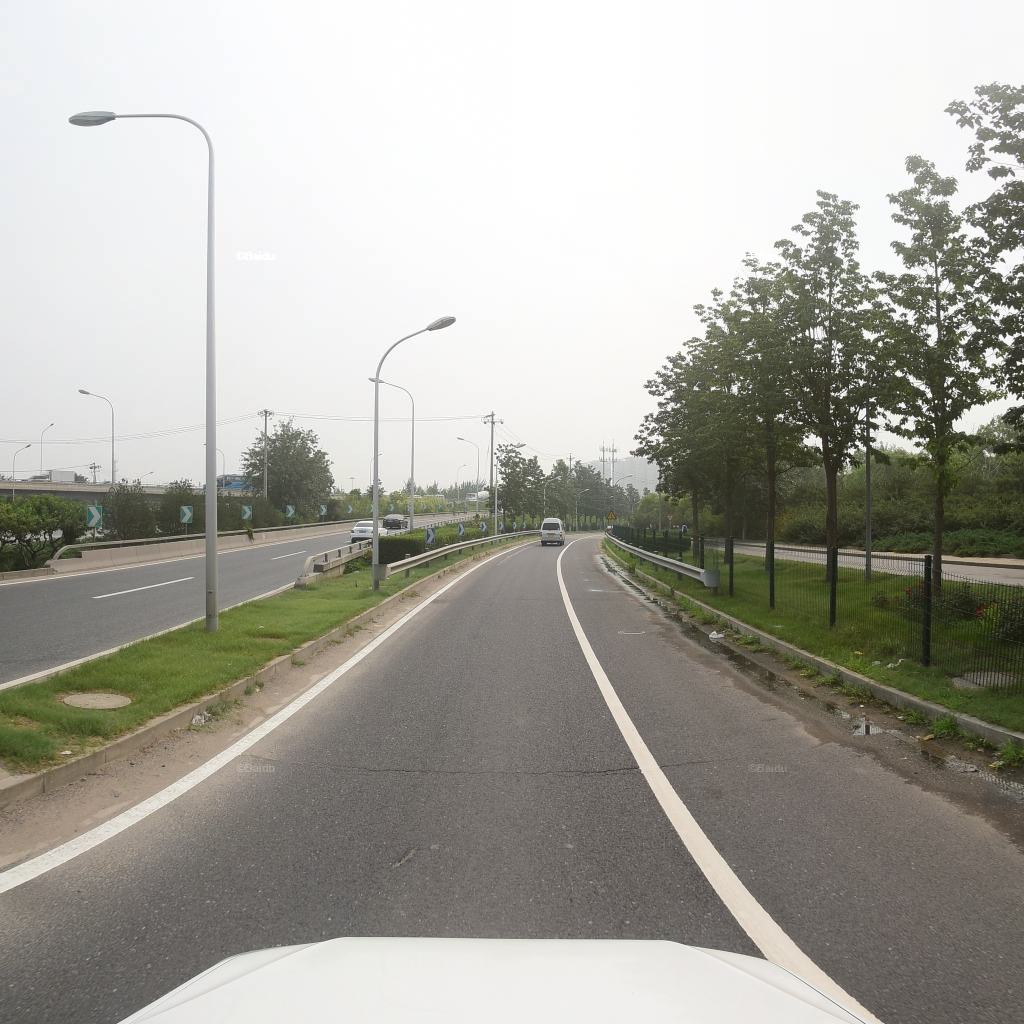
Region: Fengtai
Road damage annotations: transverse crack, manhole cover